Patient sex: M
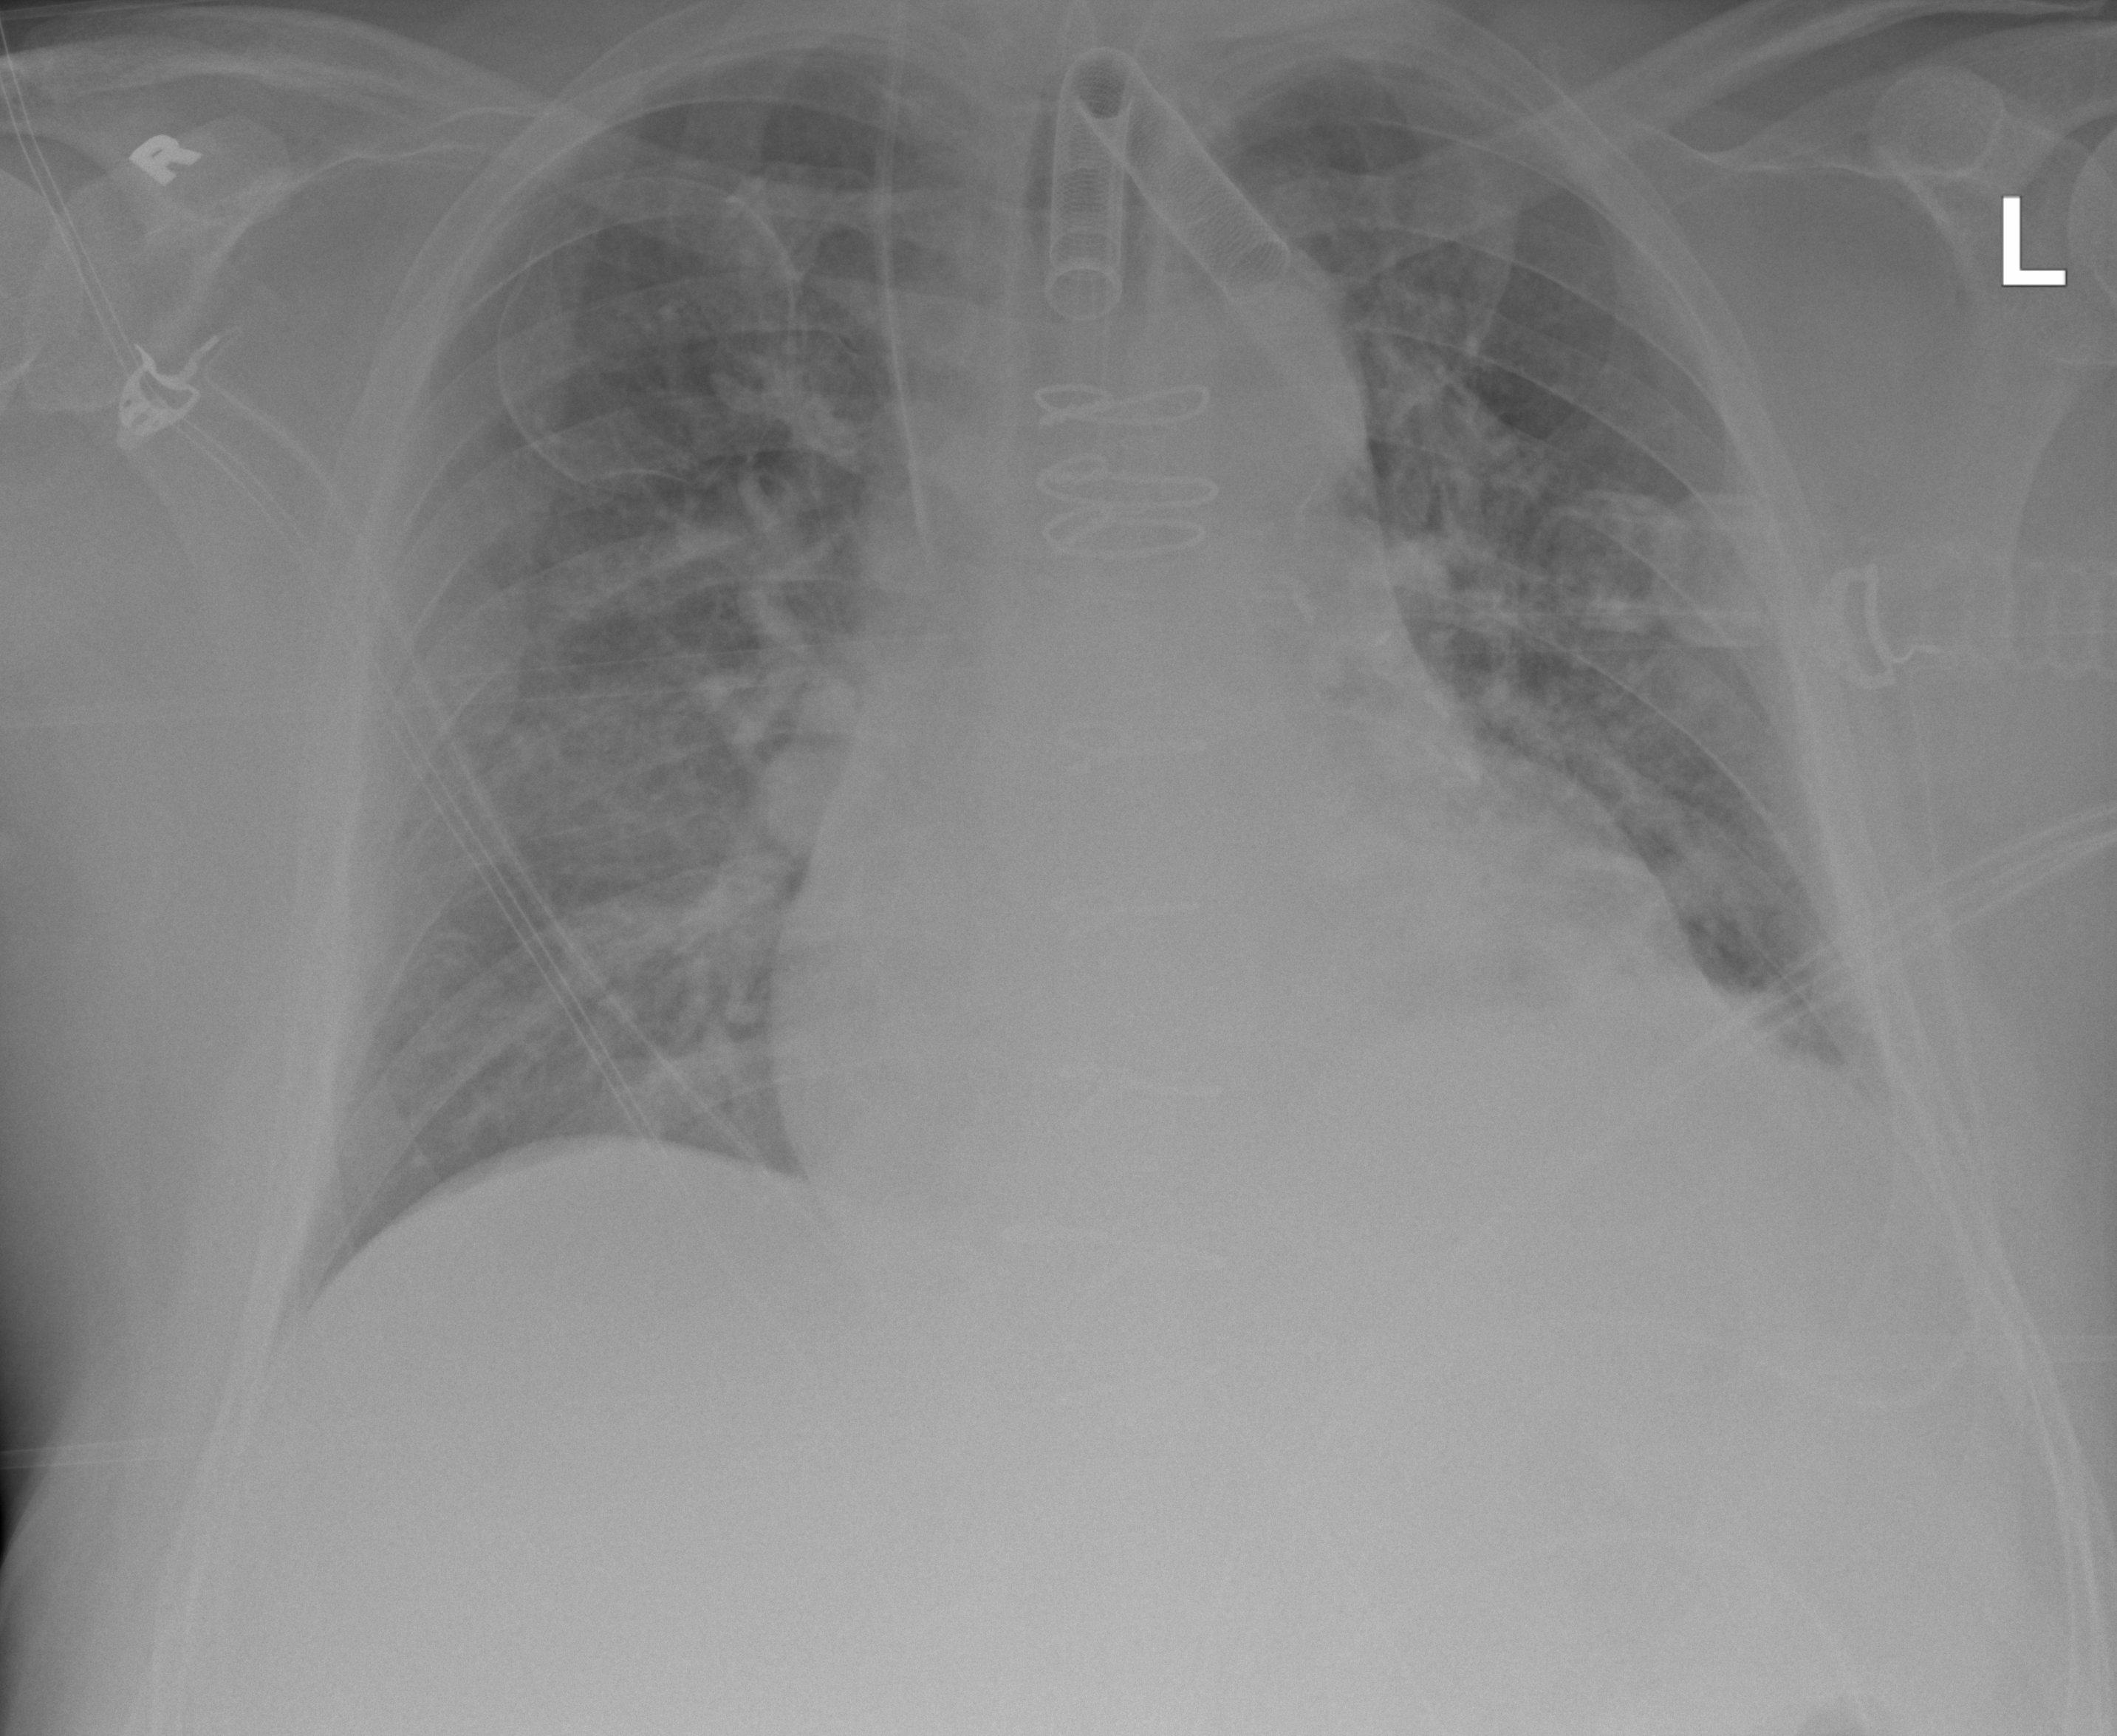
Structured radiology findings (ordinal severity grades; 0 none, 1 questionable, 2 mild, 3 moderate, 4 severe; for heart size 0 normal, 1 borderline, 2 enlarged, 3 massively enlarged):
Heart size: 2
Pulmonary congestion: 2
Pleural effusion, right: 0
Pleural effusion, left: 2
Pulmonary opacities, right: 2
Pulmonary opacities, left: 2
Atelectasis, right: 2
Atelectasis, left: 2